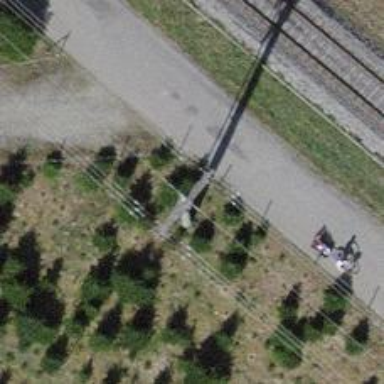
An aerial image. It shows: Concrete power pole.